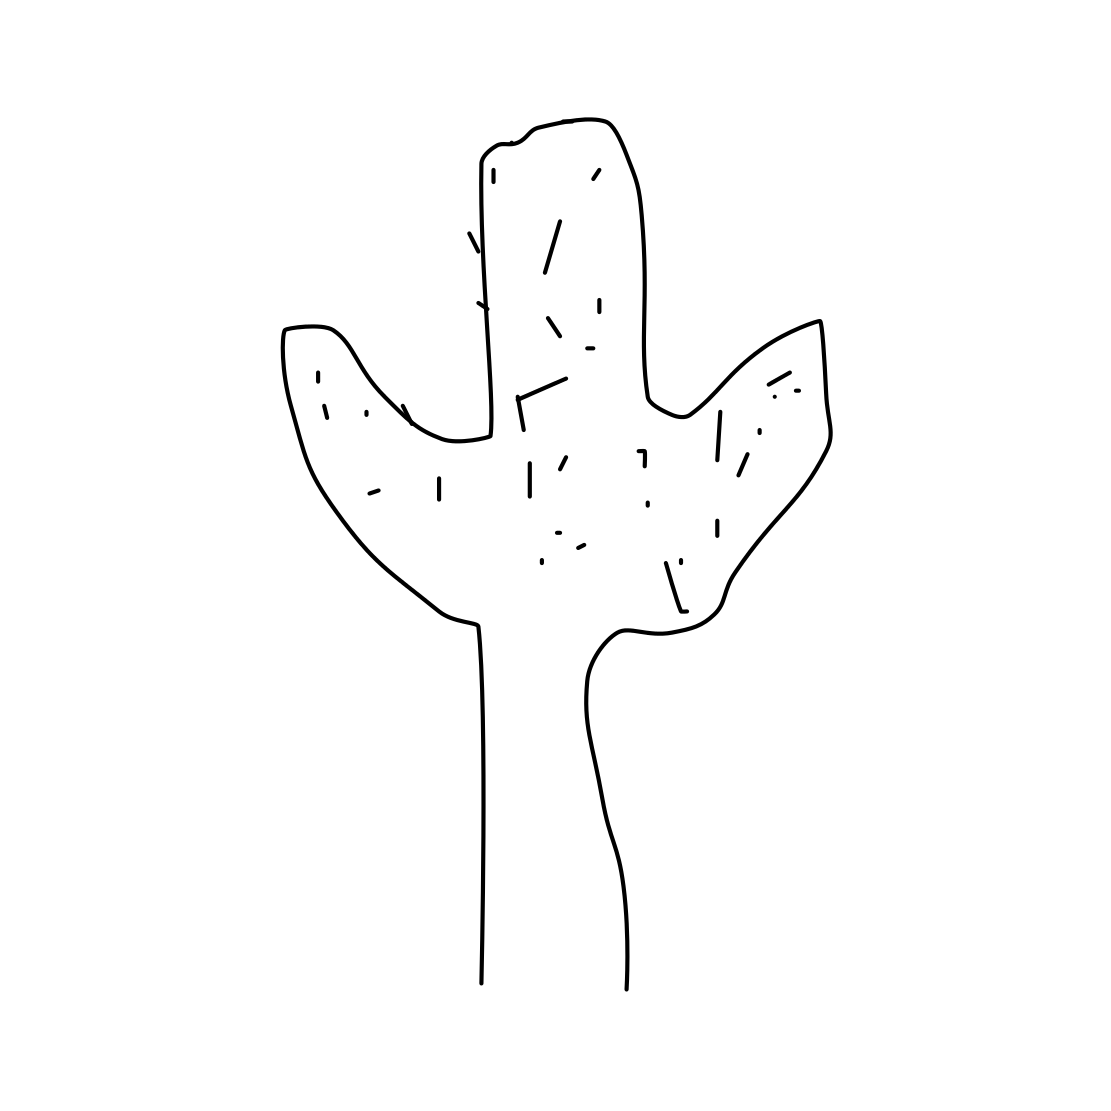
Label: cactus